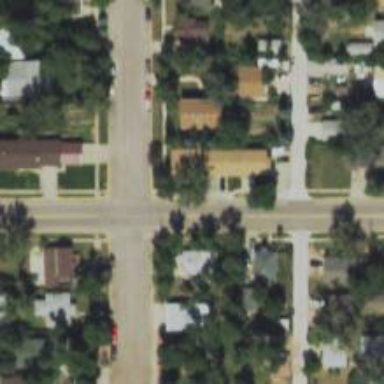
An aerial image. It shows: Road with stop sign.